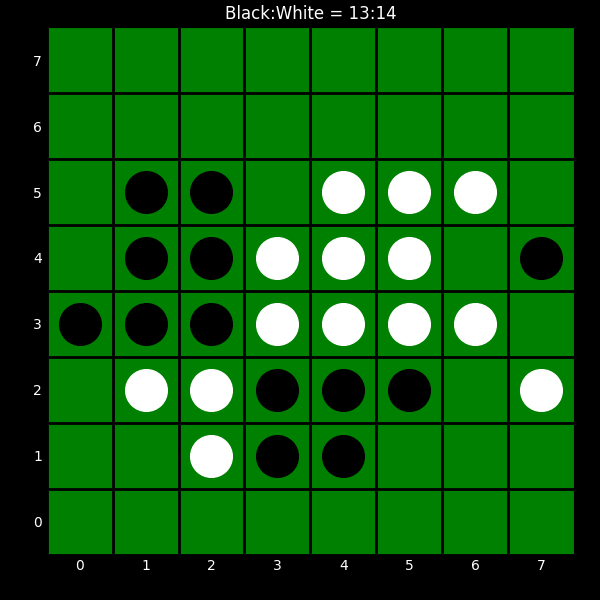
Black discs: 13
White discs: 14